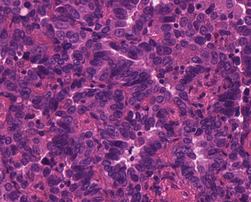
Tumor epithelial tissue: yes
Tumor-associated stroma tissue: no
Normal tissue: no